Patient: sex F, age 78
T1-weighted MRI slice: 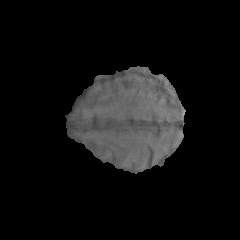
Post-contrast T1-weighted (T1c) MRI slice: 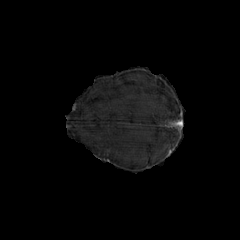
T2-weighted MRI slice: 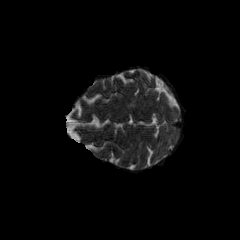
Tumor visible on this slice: no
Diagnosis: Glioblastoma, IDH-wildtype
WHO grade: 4